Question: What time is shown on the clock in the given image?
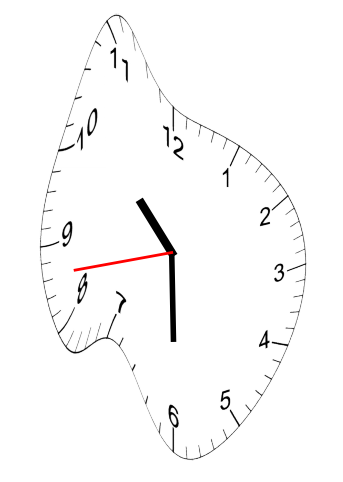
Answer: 10:29:43